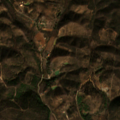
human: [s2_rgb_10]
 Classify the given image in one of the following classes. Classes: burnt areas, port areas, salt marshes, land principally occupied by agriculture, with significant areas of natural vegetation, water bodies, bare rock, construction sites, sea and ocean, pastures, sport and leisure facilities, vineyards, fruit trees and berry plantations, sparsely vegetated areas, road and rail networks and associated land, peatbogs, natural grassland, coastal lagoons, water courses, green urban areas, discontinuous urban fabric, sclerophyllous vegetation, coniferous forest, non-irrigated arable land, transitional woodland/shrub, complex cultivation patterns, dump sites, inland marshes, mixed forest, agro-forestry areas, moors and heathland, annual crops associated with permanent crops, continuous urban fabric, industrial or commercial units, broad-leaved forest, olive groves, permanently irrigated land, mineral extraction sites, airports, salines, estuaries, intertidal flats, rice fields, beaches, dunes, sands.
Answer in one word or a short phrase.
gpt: complex cultivation patterns, land principally occupied by agriculture, with significant areas of natural vegetation, sclerophyllous vegetation, transitional woodland/shrub